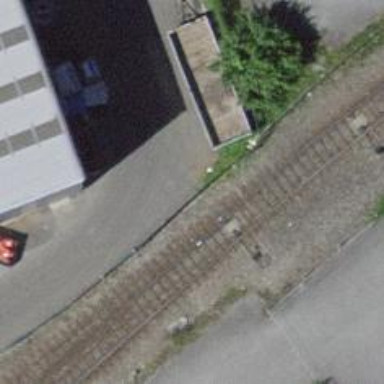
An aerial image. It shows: Railway switch.